Question: this is file
'''
<?
echo shell_exec('youtube-dl https://yotube.com?xxxxxx');
?>
'''
on command line
'php try.php' gives me the following
'''
WARNING: Your copy of avconv is outdated and unable to properly mux separate video and audio files, youtube-dl will download single file media. Update avconv to version 10-0 or newer to fix this.
[youtube] 5Zq5wjkJ_Es: Downloading webpage
[youtube] 5Zq5wjkJ_Es: Extracting video information
[youtube] 5Zq5wjkJ_Es: Downloading DASH manifest
root@vps:/usr/bin#
'''
but when i run on
it shows

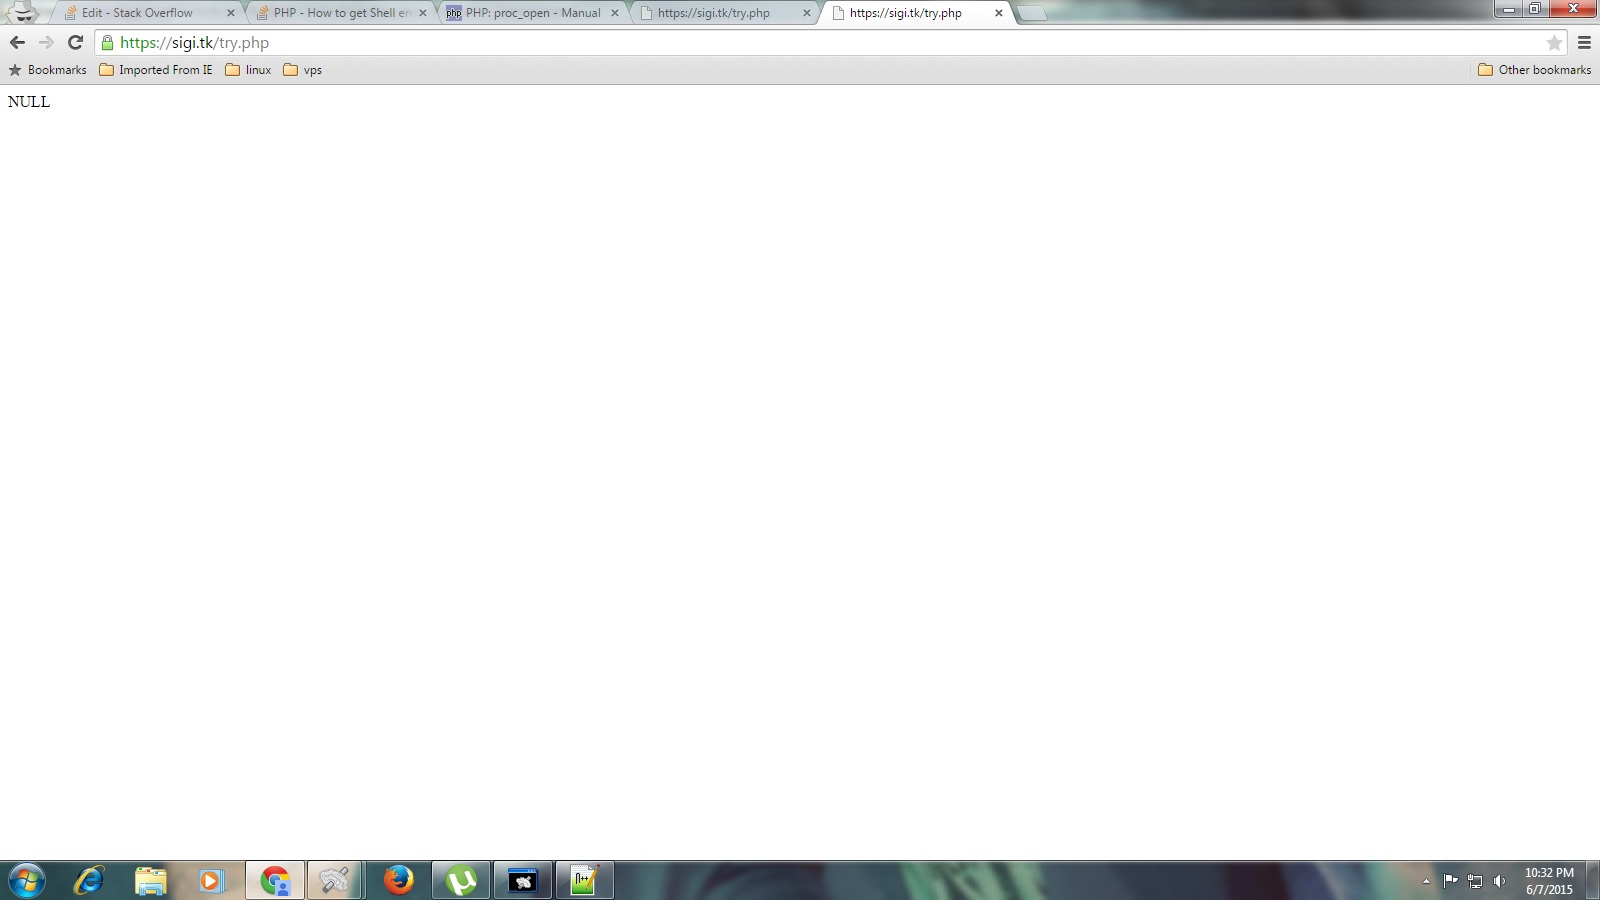
Answer: ADD the following line to your shell_exec():
For Example snippet :
'''
shell_exec("LD_LIBRARY_PATH='' youtube-dl https://yotube.com?xxxxxx");
'''
Its a python problem. Even i had the same problem.
It will fix it